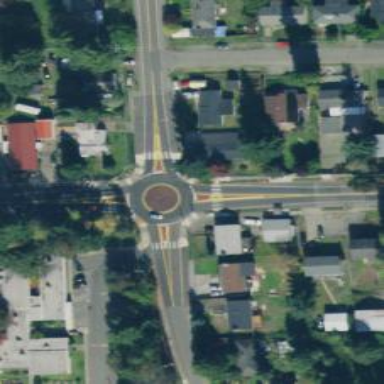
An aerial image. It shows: Tertiary road with asphalt surface leading to roundabout.